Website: bh-photo
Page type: payment
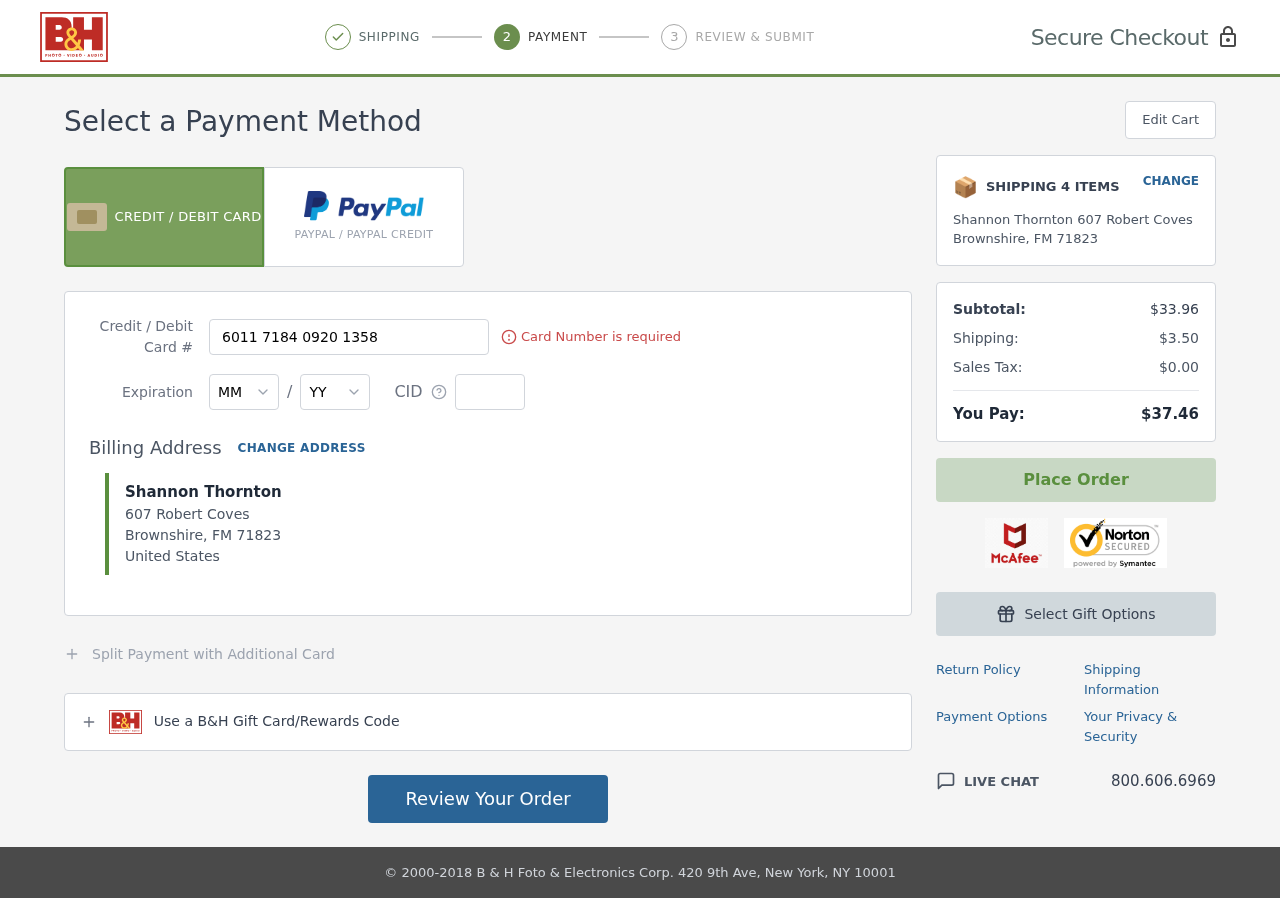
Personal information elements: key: PII_CARD_CVV
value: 108
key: PII_CARD_EXPIRY_MONTH
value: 06
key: PII_CARD_EXPIRY_YEAR
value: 26
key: PII_CARD_NUMBER
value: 6011 7184 0920 1358
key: PII_CITY
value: Brownshire
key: PII_COUNTRY
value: United States
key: PII_FULLNAME
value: Shannon Thornton
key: PII_POSTCODE
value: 71823
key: PII_STATE_ABBR
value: FM
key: PII_STREET
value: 607 Robert Coves
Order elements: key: ORDER_NUM_ITEMS
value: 4
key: ORDER_SUBTOTAL
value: $33.96
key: ORDER_SHIPPING_COST
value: $3.50
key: ORDER_TAX
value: $0.00
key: ORDER_TOTAL
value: $37.46